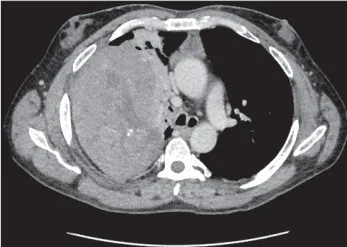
CT (computed tomography) and MPR (multiplanar reconstruction) images. (A, B) Large heterogeneously enhanced mass with superior vena cava and right atrium compression.
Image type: radiology (ct)